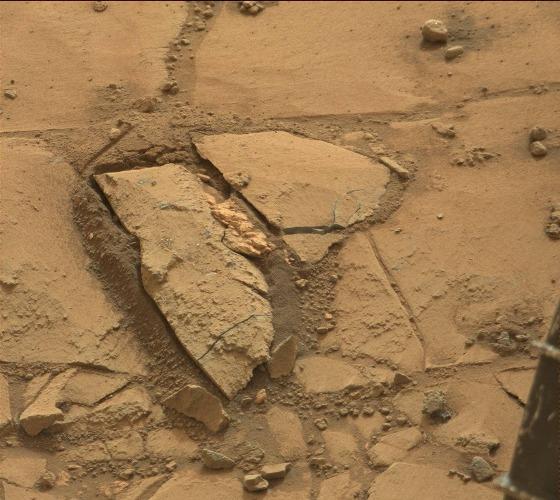
Terrain classes present: Background, Bedrock, Gravel / Sand / Soil, Rock